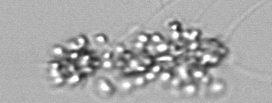
Label: Chaetoceros_didymus_TAG_external_flagellate